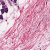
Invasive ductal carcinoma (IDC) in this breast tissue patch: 0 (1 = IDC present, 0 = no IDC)